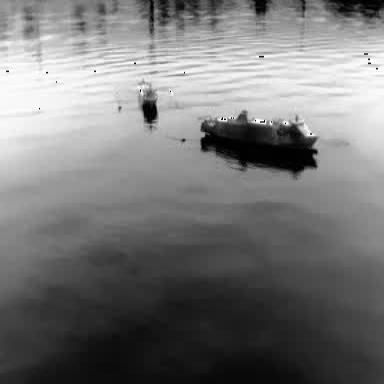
There are two objects shown in the infrared image, including a container_ship, and a liner.